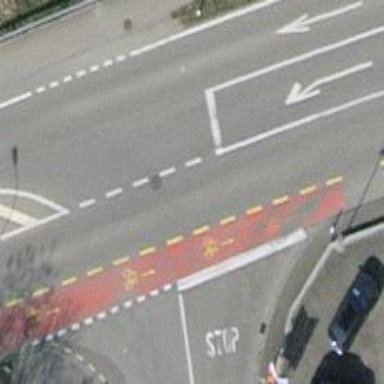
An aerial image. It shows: Asphalt road with primary highway designation. There is designated left lane for cyclists.